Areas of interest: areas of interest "Scenic Spot"
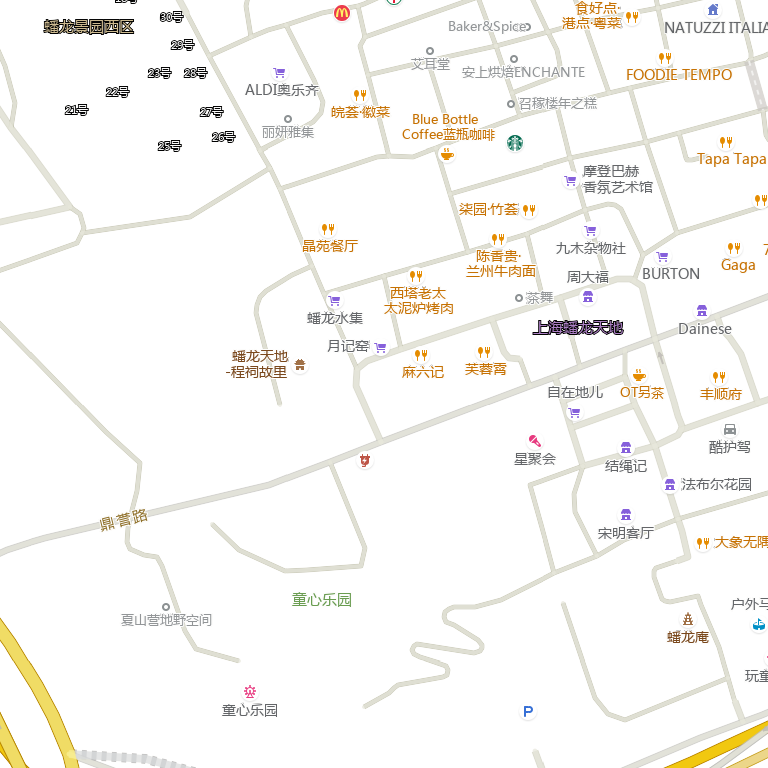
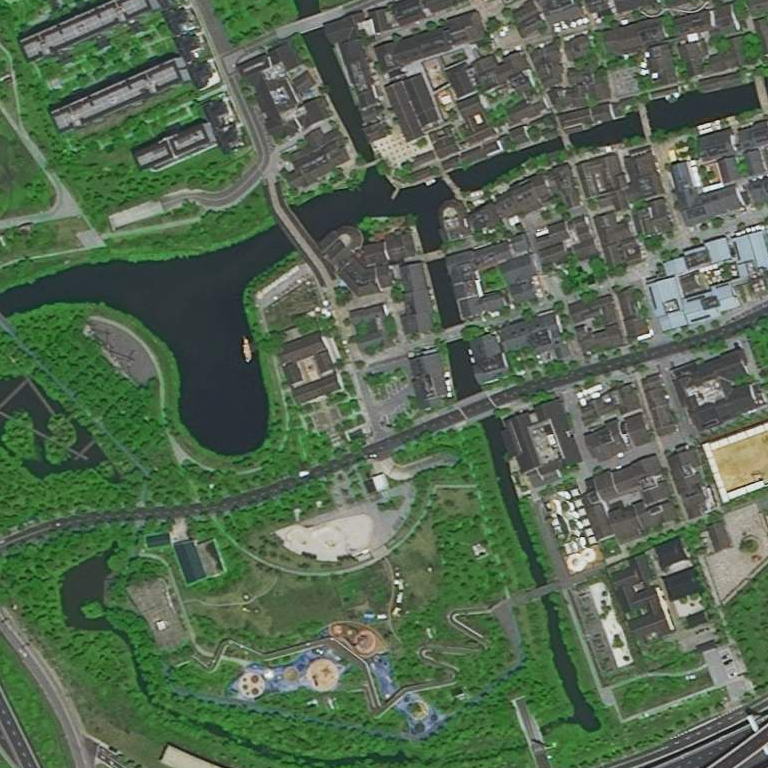